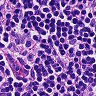
Metastatic tissue present: no